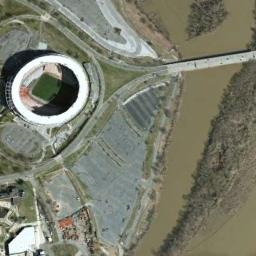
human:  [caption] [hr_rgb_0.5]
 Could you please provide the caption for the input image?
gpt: The circular stadium is surrounded by a concrete floor and a river .

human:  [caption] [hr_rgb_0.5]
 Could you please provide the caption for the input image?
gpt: This oval stadium is surrounded by dense residential areas .

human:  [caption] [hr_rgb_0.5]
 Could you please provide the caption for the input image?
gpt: There are many roads around the round stadium .

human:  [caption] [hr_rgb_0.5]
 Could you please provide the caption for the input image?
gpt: The stadium is on the grass next to a river .

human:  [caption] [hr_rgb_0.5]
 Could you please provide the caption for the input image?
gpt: There are empty land a yellow river near the stadium .